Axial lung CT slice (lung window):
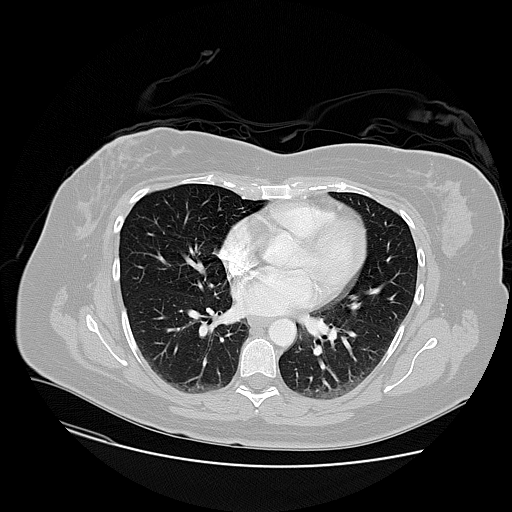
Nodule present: no